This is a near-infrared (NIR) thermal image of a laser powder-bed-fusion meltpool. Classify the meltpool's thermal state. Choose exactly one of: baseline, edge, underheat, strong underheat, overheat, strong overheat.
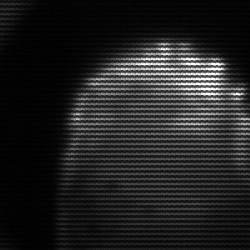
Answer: edge